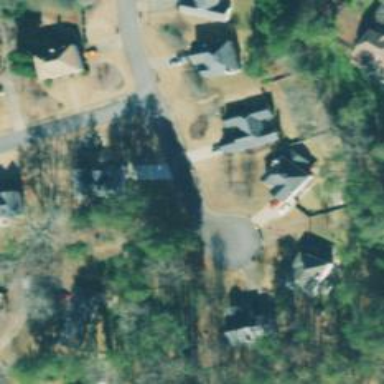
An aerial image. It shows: Residential road with asphalt surface and sidewalk on the left.